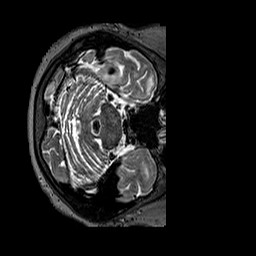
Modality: T2w
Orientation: axial
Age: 66
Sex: female
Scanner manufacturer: siemens
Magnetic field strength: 3 T
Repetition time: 3.2 s
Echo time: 0.567 s